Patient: sex F, age 62
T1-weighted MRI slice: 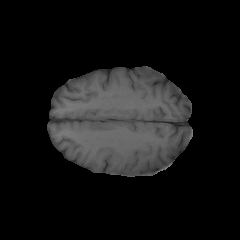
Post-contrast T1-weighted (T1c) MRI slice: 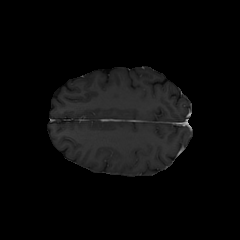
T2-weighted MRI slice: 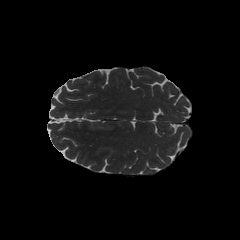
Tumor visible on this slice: no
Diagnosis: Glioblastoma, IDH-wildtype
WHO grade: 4